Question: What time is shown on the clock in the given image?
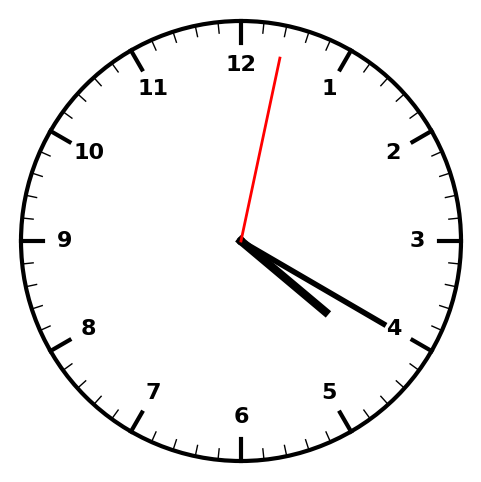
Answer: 04:20:02